Question: I am working on an asp.net mvc 3 application. Here is print screen of the table column I want to style :

I'm sorry for the cyrillic. Each line in the cell is created with this code :
'''
@:<span class="TableColumn4">
@field[i].QuestionText;
@::
@field[i].FieldValue;
@:</span>
'''
And the CSS is :
'''
span.TableColumn4 {
background: lightgrey;
display: block;
}
'''
What I want is - as you can see everything is in the middle of the cell leaving a lot of empty space at the top and bottom of the cell. I want to make the text a little more even. I tried to add some 'padding-bottom' in the CSS but it didn't to the job.
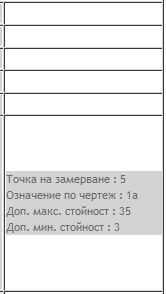
Answer: Are you trying to make the space above and below the text smaller? It looks like something is making that table cell's height expand. Is there content to the left or right of the cell in question that is filling out the entire height of that row? There could possibly be a height applied to that row. Try adding 'height:auto;' to the row and the cell.